Question: Ok so i'm still quite new to iOS and confused about a few things.
Firstly, here are my entities...

What i have already in there data wise is a Fruit (Apple) and a Source (Tree). They are both saved in the database.
Next i want to add an orange, but have the relationship with 'Tree'. So this is what i am using:
'''
Fruit *fruit = (Fruit *)[NSEntityDescription insertNewObjectForEntityForName:@"Fruit" inManagedObjectContext:managedObjectContext];
fruit.fruitName = @"Orange";
NSSet *test = [NSSet setWithObject:fruit];
[_source addSourceFruit:test];
NSLog(@"4");
fruit.fruitSource = _source;
'''
(_source is the 'Tree', I performed a fetch request for 'Tree' on the Source entity into an array, then took objectAtIndex:0 (Tree) and assigned it to a point towards source entity.
'''
data = [managedObjectContext executeFetchRequest:request error:&error];
Source *_source = [data objectAtIndex:0];
'''
and the accessor methods:
'''
- (void)addSourceFruitObject:(Fruit *)value;
- (void)removeSourceFruitObject:(Fruit *)value;
- (void)addSourceFruit:(NSSet *)values;
- (void)removeSourceFruit:(NSSet *)values;
'''
I have found an answer relating to bundles but i'm not entirely sure about them.
I have read this '<URL>' but i just don't seem to be grasping it brilliantly.
EDIT: The error is
'''
Terminating app due to uncaught exception 'NSInvalidArgumentException', reason: '*** -[NSSet intersectsSet:]: set argument is not an NSSet'
*** First throw call stack:
'''
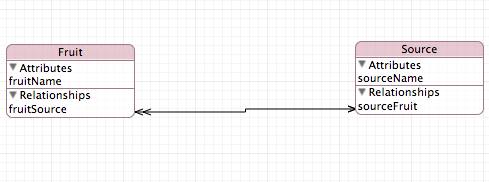
Answer: I believe you're confusing Core Data by replacing the 'sourceFruit' set. Core Data maintains inverse relationships. That means you only have to set 'fruit.fruitSource = _source;' for it to understand how the objects are to be connected. You could use '[_source addSourceFruitObject:fruit];' but that seems less concise to me.
(Aside: it's a good idea to avoid using the '_name' style of naming for local variables. It has become something of a standard to use that form for instance variables that back properties.)